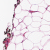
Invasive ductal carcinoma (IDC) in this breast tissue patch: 0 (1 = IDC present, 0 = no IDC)